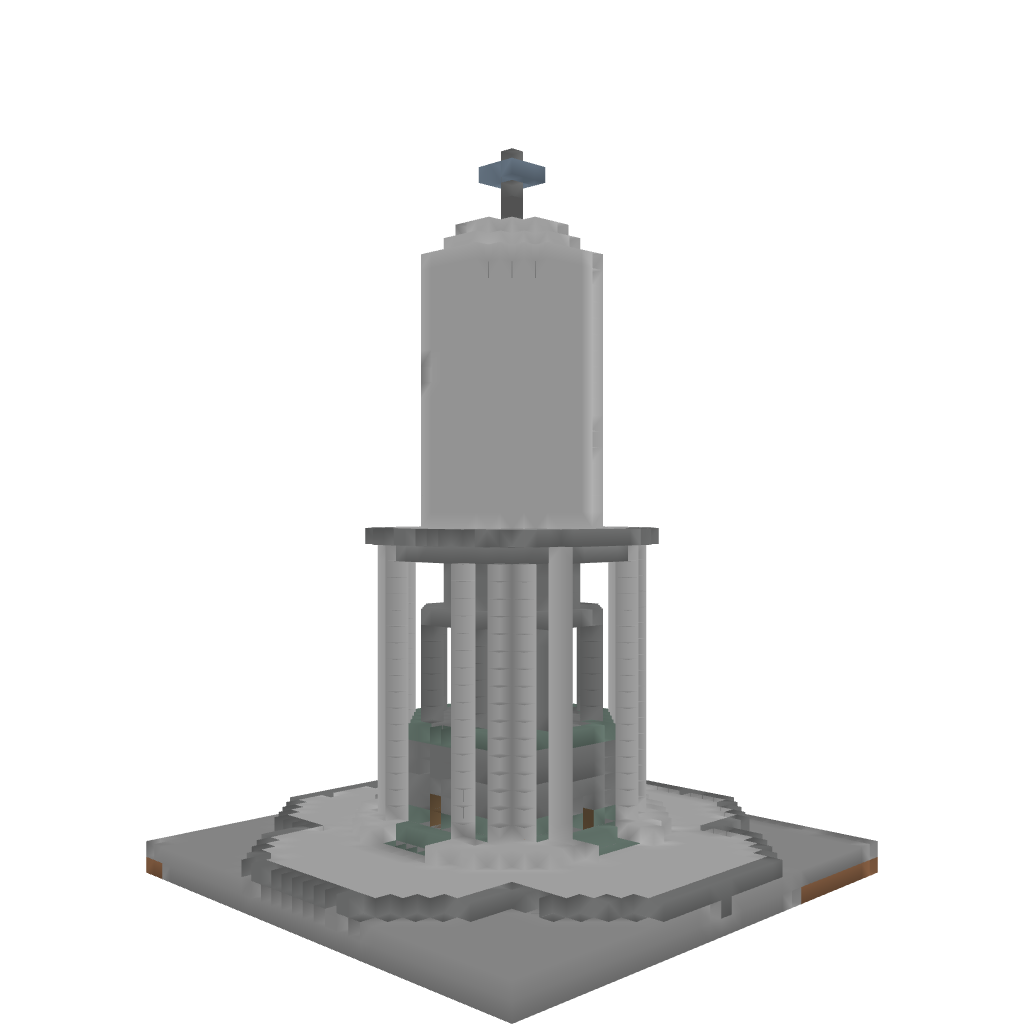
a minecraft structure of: Modern Grand Fountain